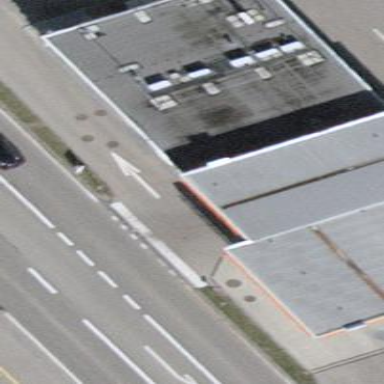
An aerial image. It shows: Convenience store inside building.